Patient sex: F
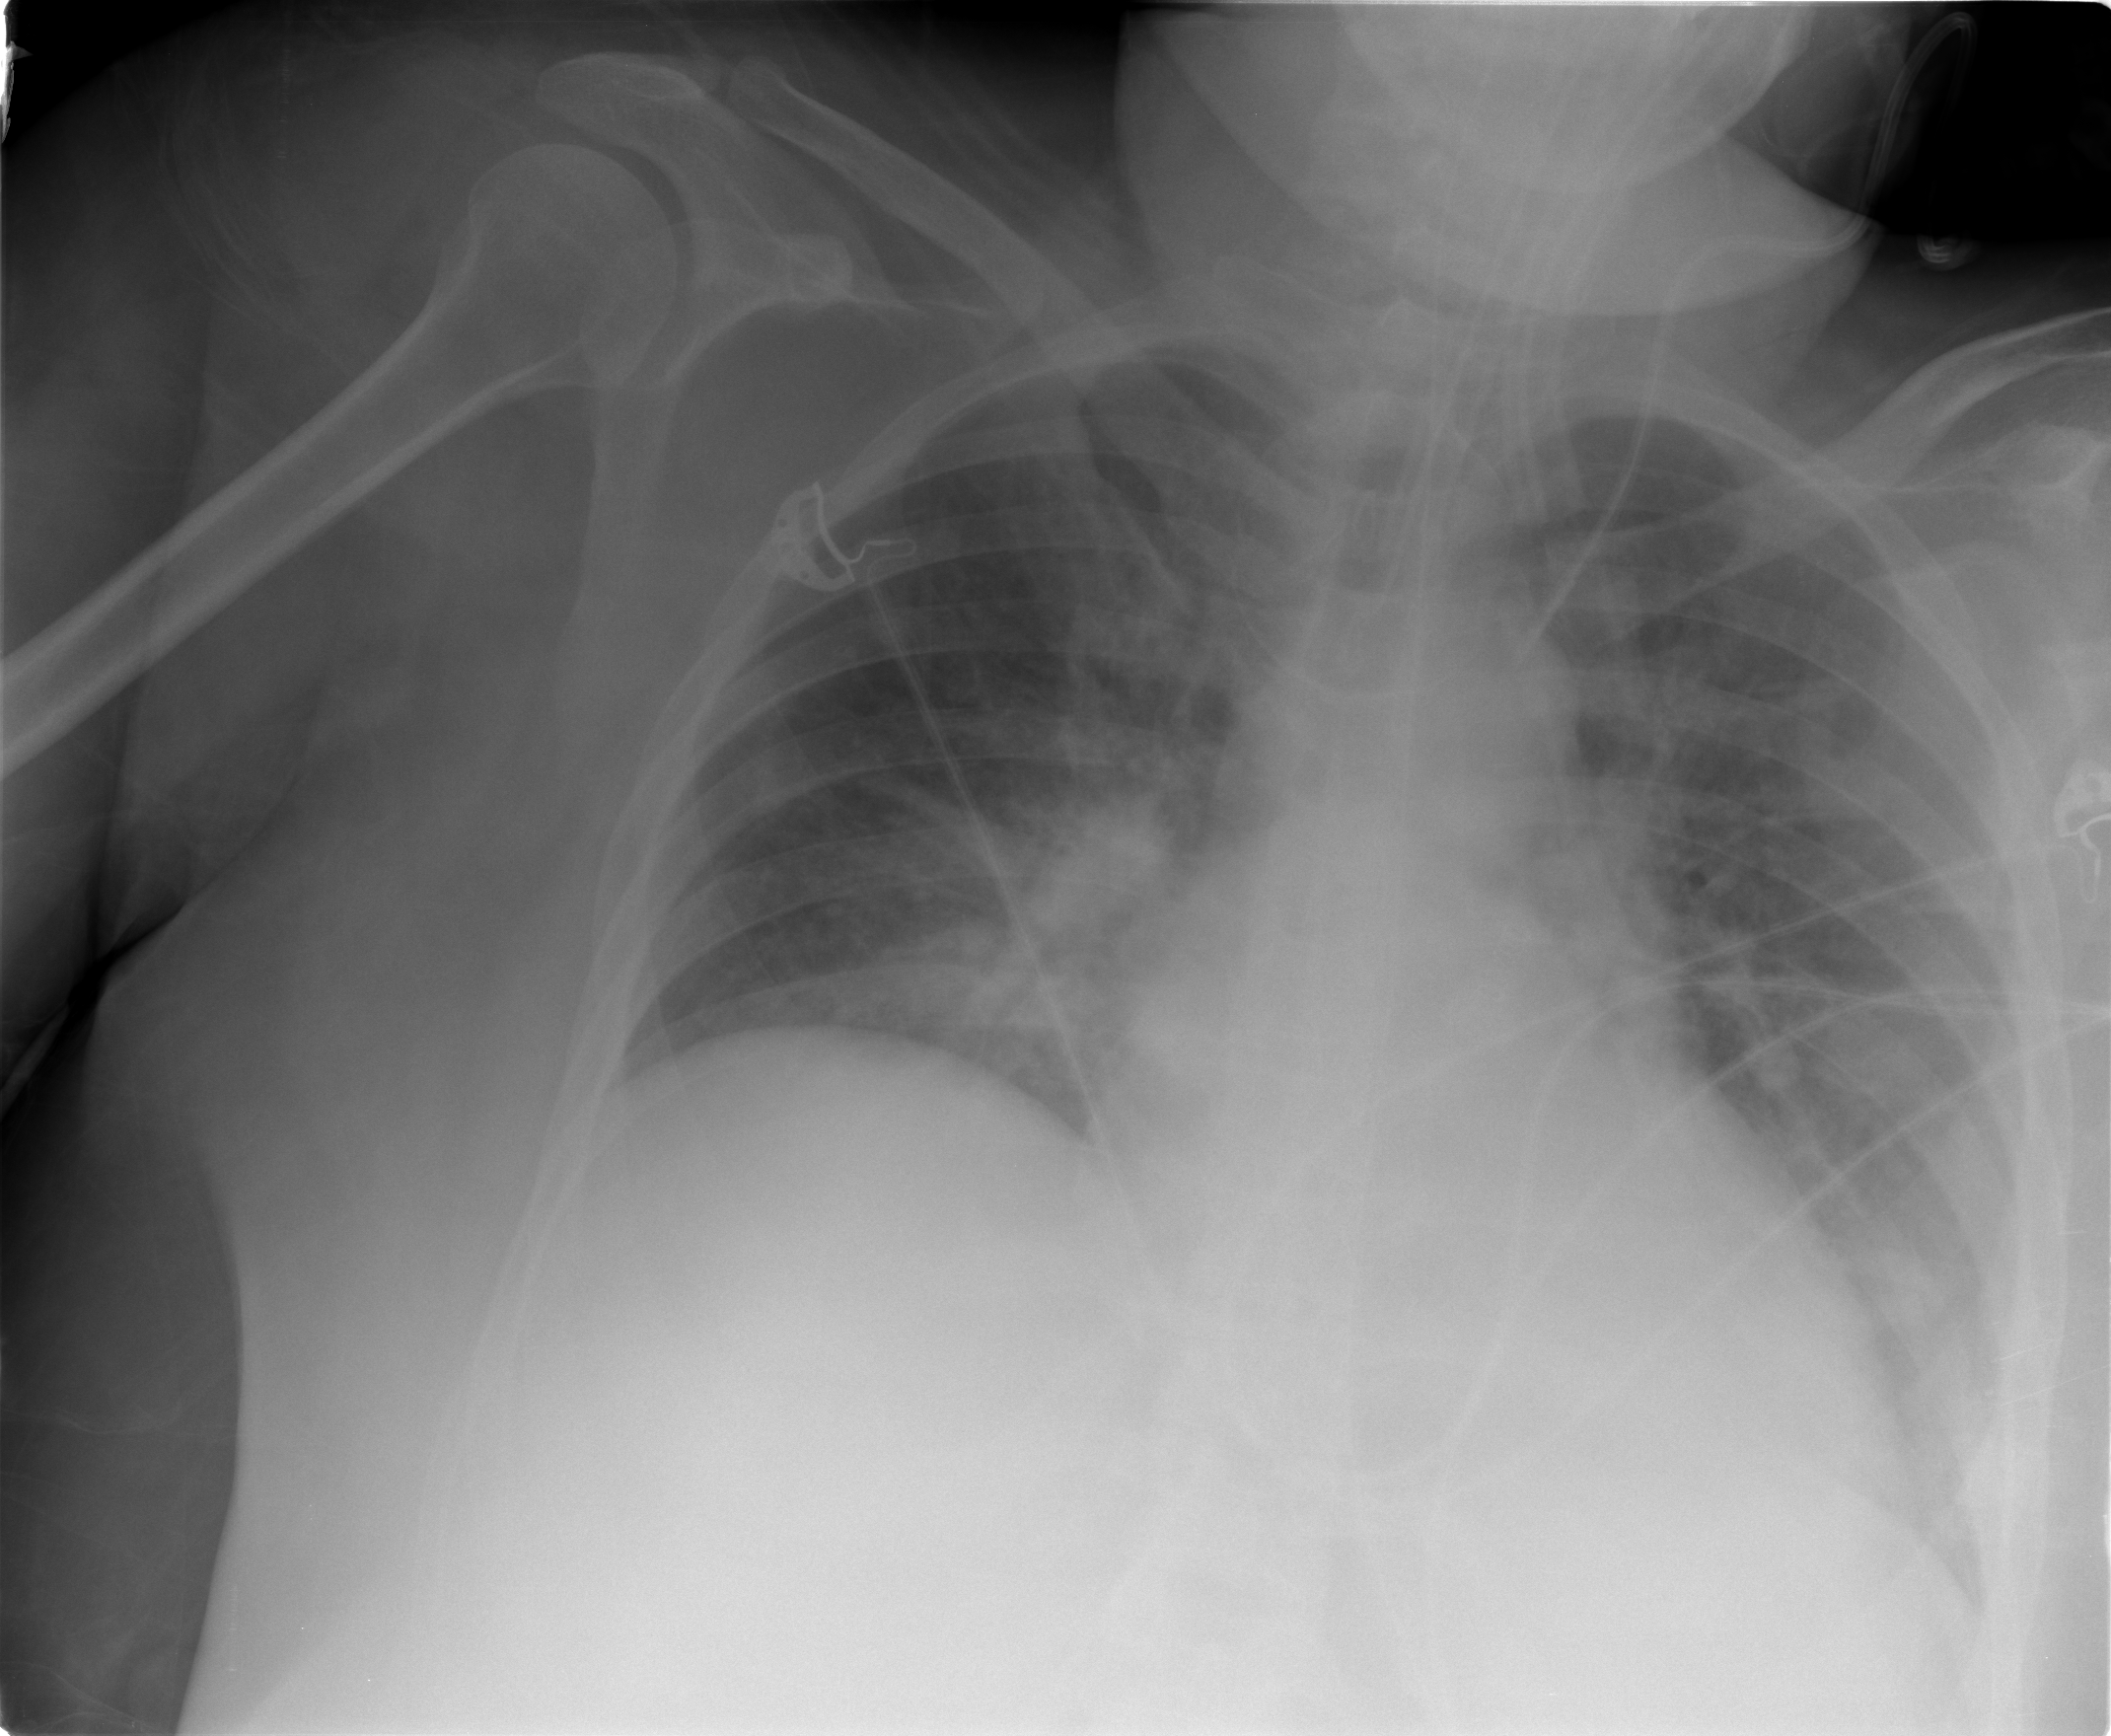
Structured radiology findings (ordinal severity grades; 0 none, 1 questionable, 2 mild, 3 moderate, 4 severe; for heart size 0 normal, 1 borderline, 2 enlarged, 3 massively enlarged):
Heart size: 2
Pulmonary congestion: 3
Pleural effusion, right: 0
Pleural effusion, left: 2
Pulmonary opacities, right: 2
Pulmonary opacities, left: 1
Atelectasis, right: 2
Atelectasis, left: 2